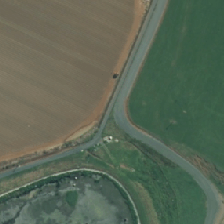
Land cover: shortrotation_cropland